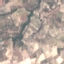
Land use / land cover class: PermanentCrop